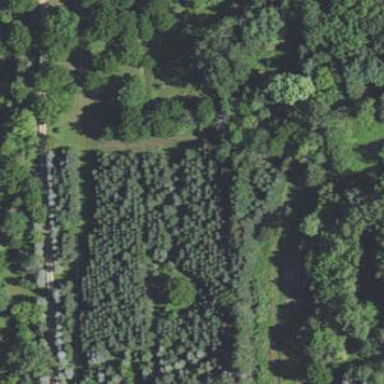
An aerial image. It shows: Plant nursery with trees.